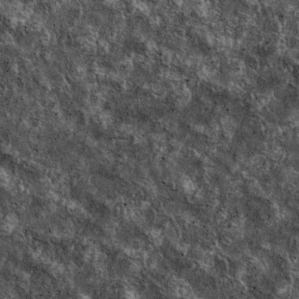
Label: non_frost